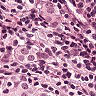
Metastatic tissue present: yes